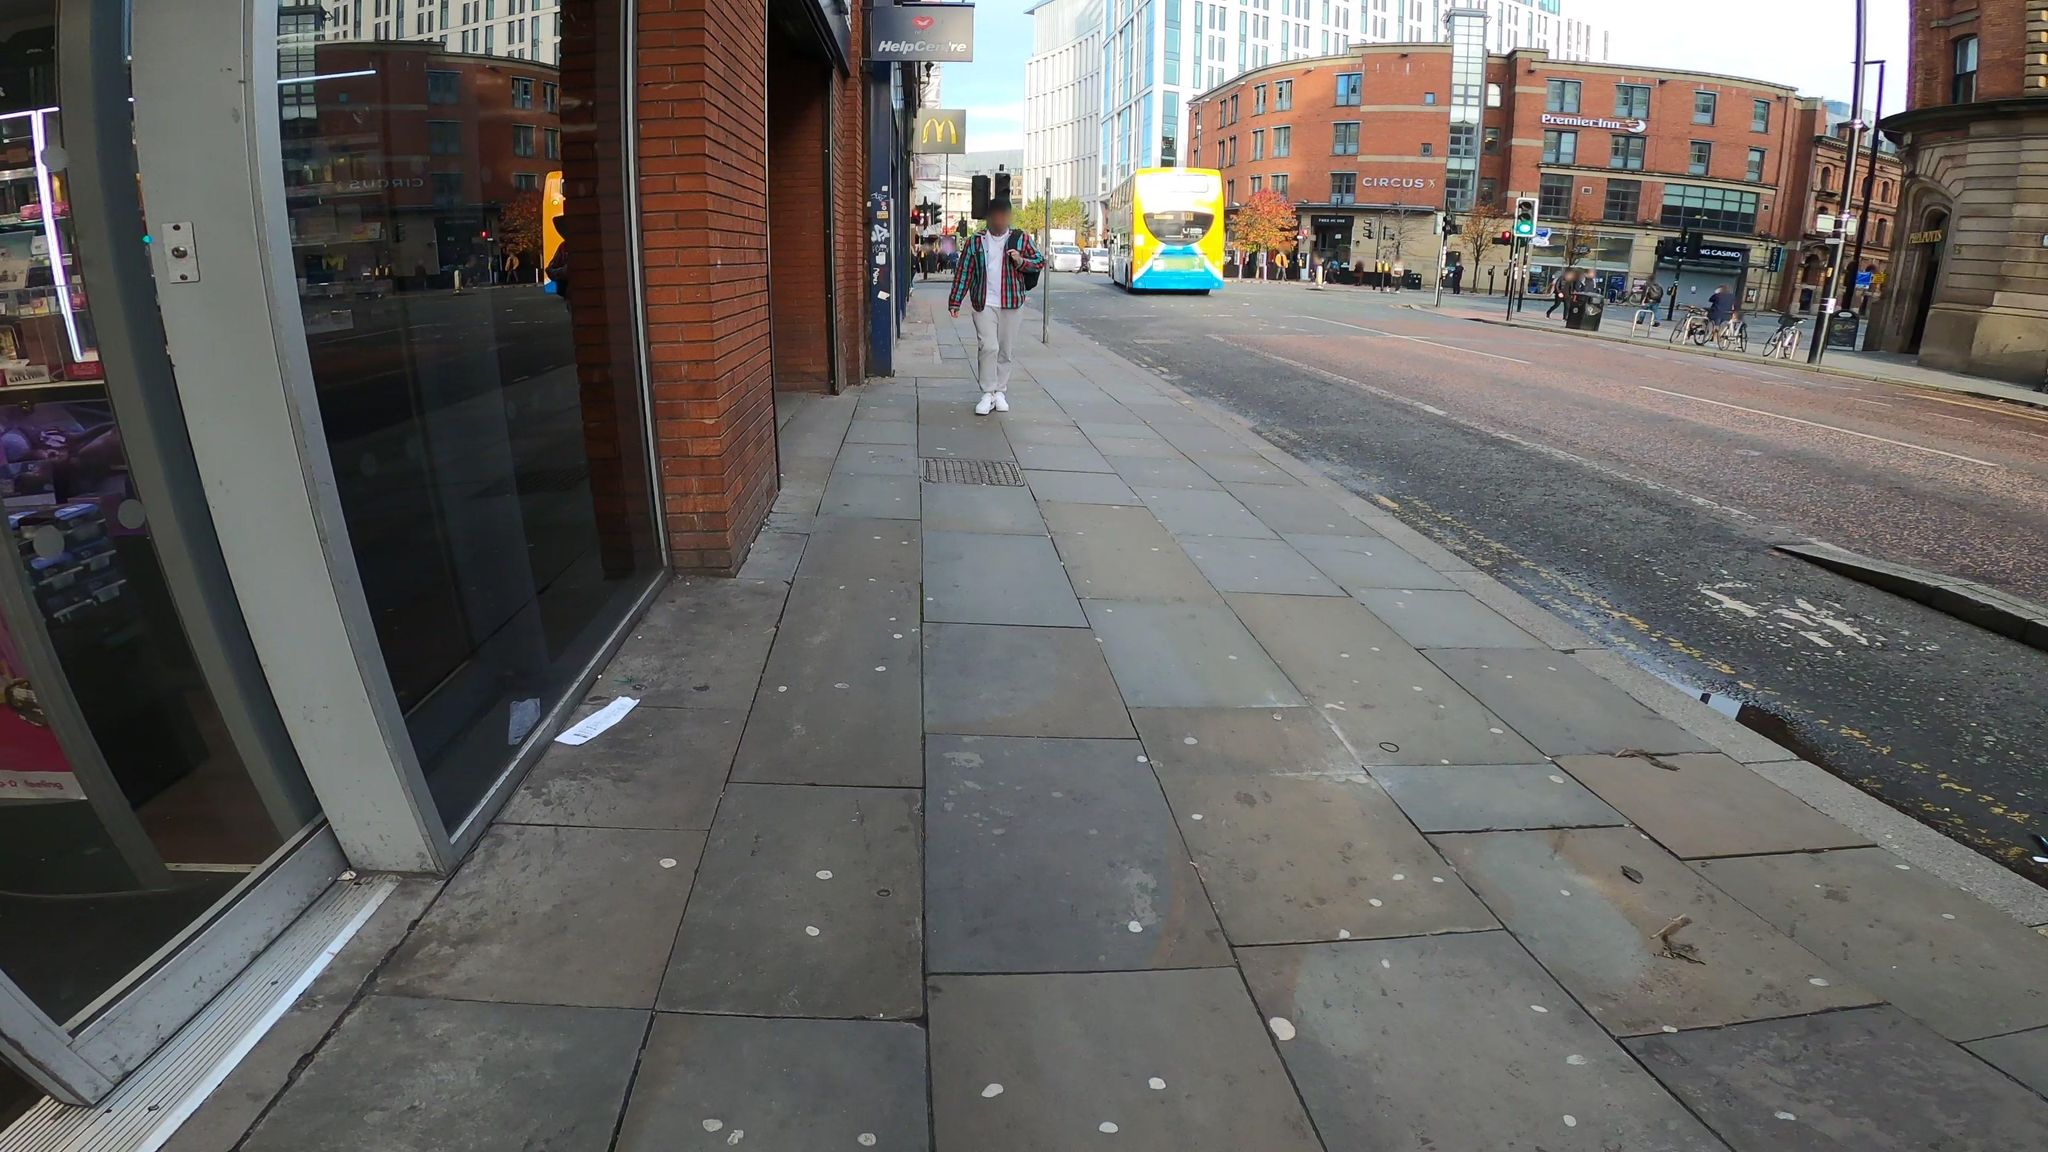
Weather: clear
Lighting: day
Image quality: good
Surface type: walking surface
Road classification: service, unclassified
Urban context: urban centre
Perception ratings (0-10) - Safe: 2.01, Lively: 5.68, Beautiful: 7.58, Boring: 5.4, Depressing: 6.73, Wealthy: 5.49